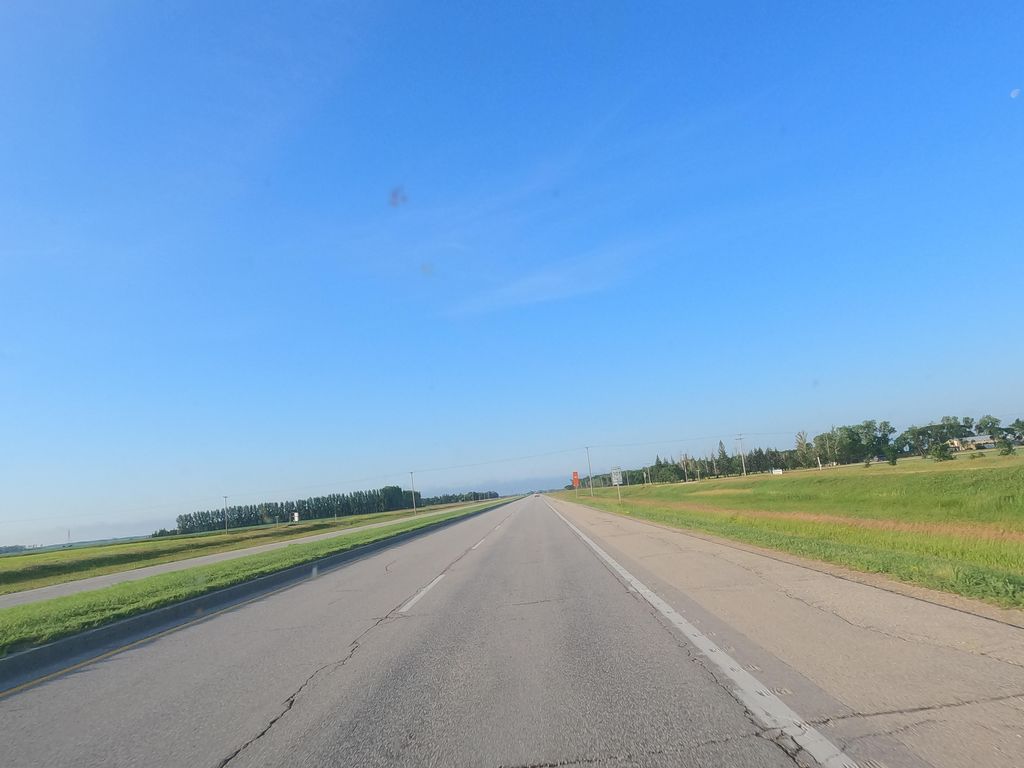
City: winnipeg